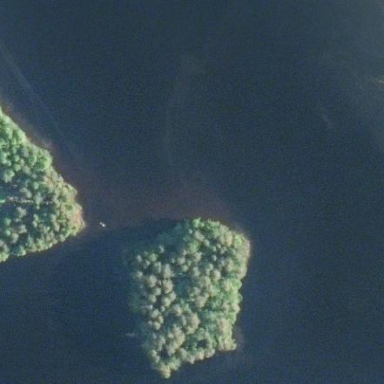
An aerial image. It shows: Island covered with woodland.